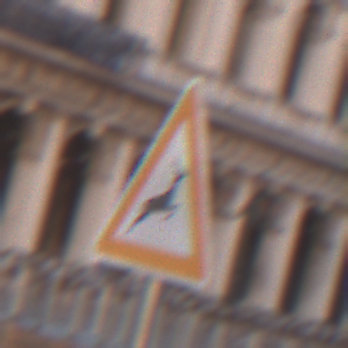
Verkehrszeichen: WildwechselLinks
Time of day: SunriseSunset
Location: Outdoor (Urban)
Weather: Clear
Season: NotSpecified
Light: Natural